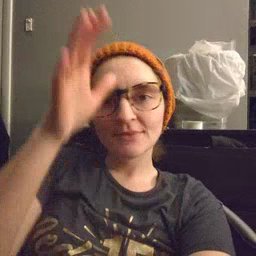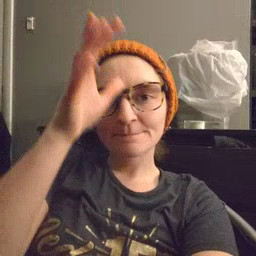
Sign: dad